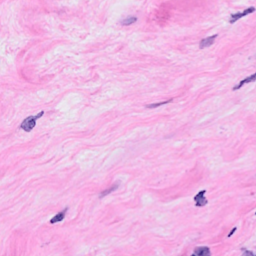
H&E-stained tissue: Breast